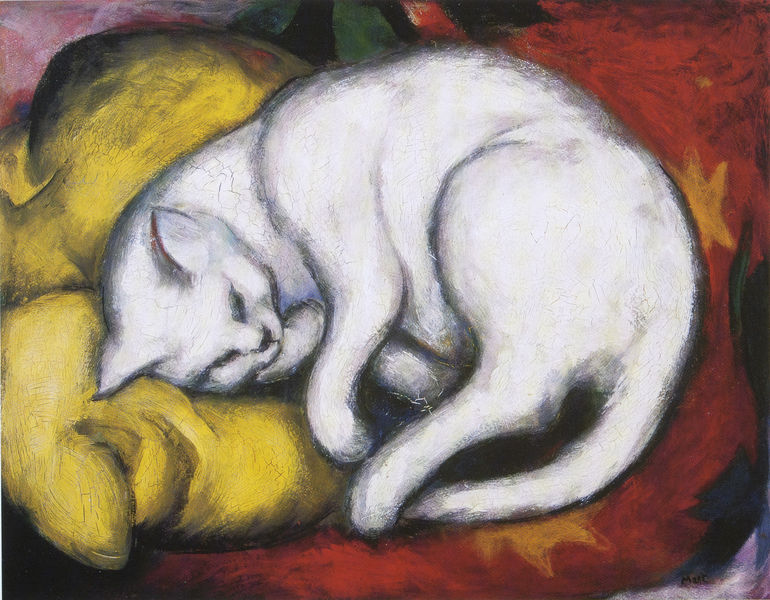
Titel: Die weiße Katze (Kater auf gelben Kissen)
Künstler: Franz Marc
Standort: Halle
Institution: Kunstmuseum des Landes Sachsen-Anhalt
Schlagwörter: gemälde, schatten, schlaf, weiß, aquarell, gelb, grün, bewegung, bunt, licht, orange, schwarz, hund, rot, tier, tiere, tuch, expressionismus, malerei, augen, falten, gesicht, öl, sessel, decke, kontrast, ohren, rosa, schön, kreis, rund, beine, deutschland, fell, schwanz, farbig, ruhe, sofa, ecke, liegen, schlafen, schlafend, studie, moderne, farben, risse, farbe, lila, violett, kissen, pfoten, couch, liegend, pink, katze, münchen, stern, umriß, kontur, acryl, form, haustier, kater, sterne, konturen, franz, kätzchen, schmusen, schnauze, stellung, weich, katzen, leigen, träumen, liegt, eingerollt, gerollt, blauer reiter, tatzen, grün rosa, gemütlich, pinakothek, lage, franz marc, marc, franz mark, kuscheln, schnurren, deutscher expressionismus, deutschlanf, schauze, schlafende katze, schlafende kätzchen, schmusekatze, mark, zusammengerollt, zufrieden, spitze ohren, wälzen, roter hintergrund, farbei schlafen, weiße katze, gelbes kissen, steern, embryonalstellung, eingekuschelt